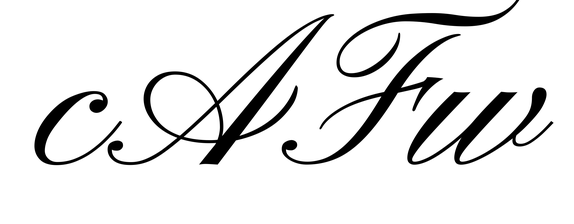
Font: PinyonScript-Regular